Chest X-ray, PA view. Patient: 60 years old, sex M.
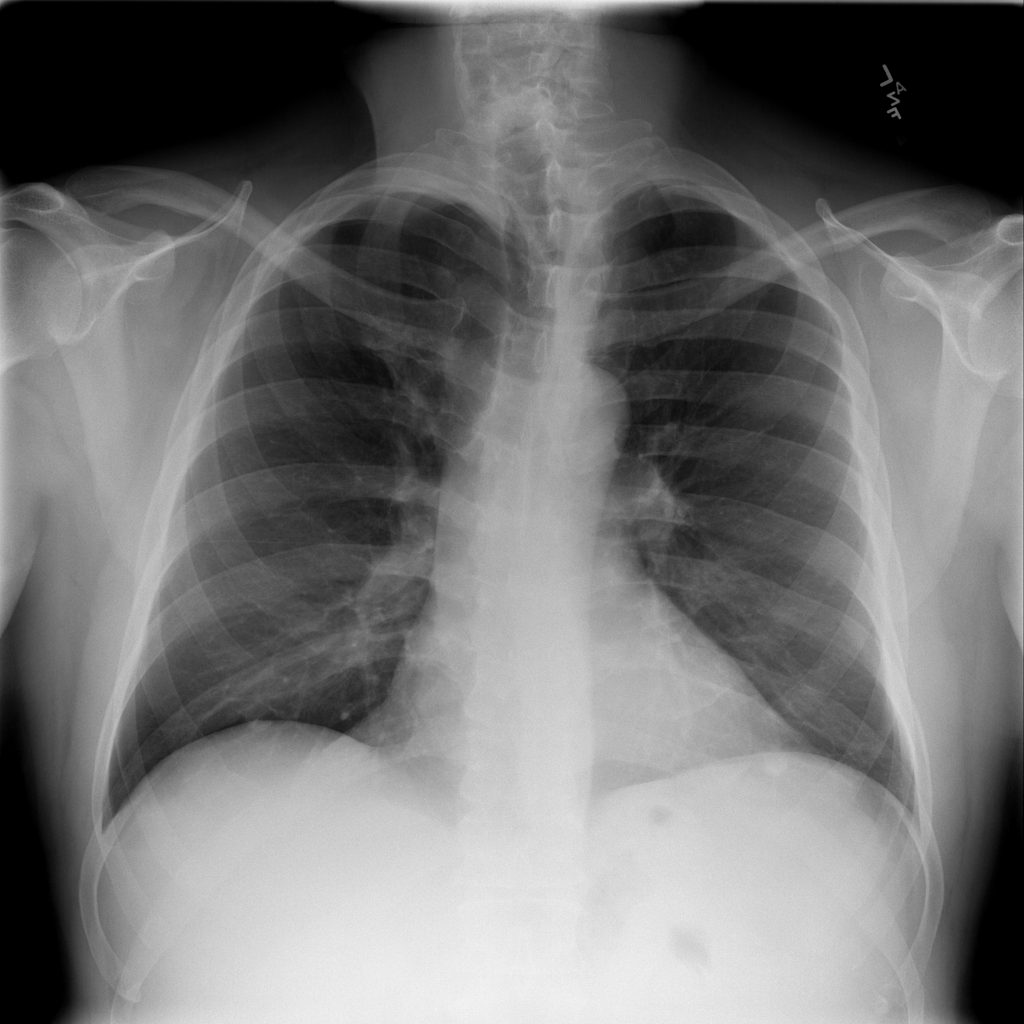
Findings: No Finding